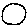
Label: circle